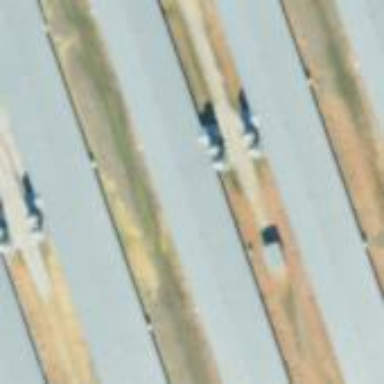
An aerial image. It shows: Poultry house.